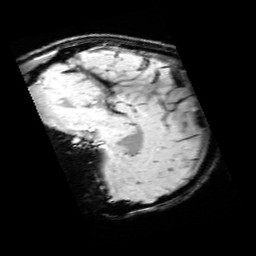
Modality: SWI
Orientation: sagittal
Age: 12
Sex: male
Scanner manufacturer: siemens
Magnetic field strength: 3 T
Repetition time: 0.027 s
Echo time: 0.02 s